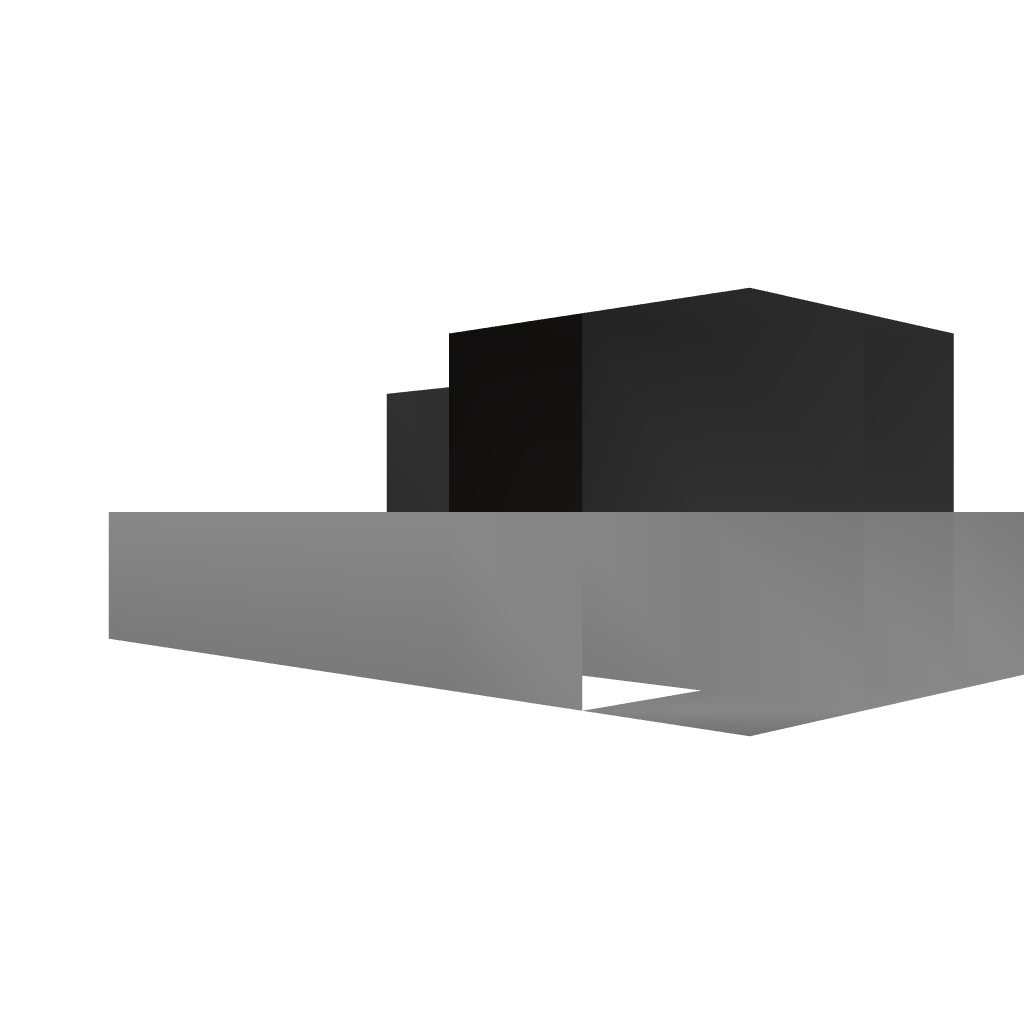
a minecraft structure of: Snow Mansion